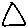
Label: triangle